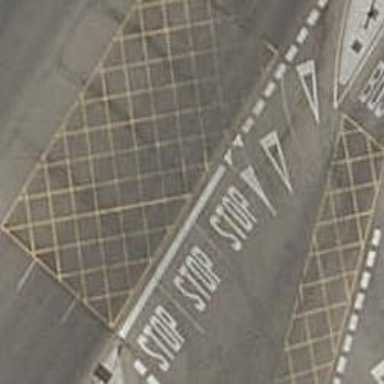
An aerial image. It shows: Stop road.